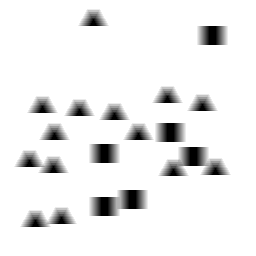
Squares: 6
Triangles: 14
Stars: 0
Total shapes: 20